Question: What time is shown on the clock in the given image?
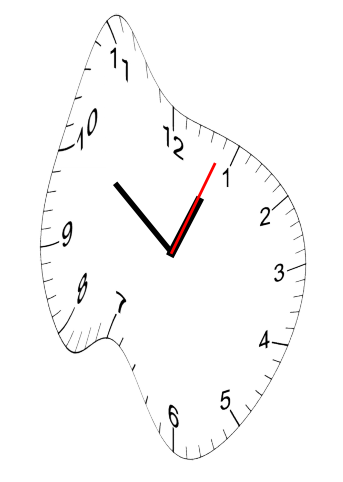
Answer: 12:51:04